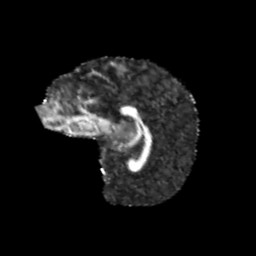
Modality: FA
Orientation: sagittal
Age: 12
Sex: female
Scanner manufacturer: siemens
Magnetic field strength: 3 T
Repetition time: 3.8 s
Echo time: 0.07 s